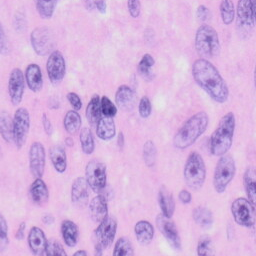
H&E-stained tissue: Skin